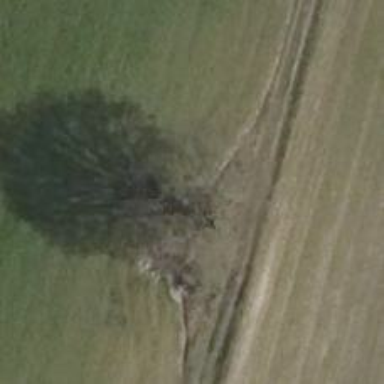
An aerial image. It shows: Deciduous broadleaved tree.